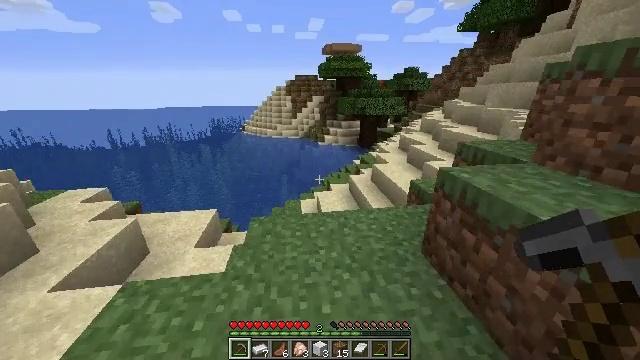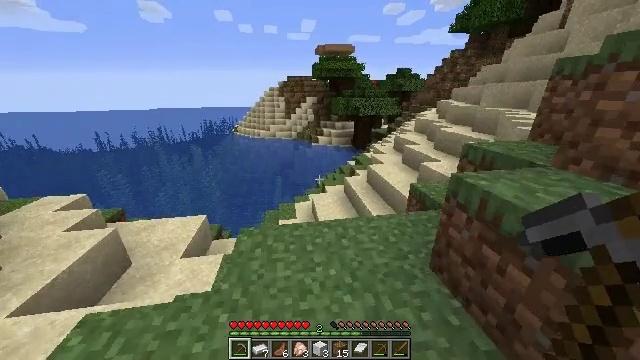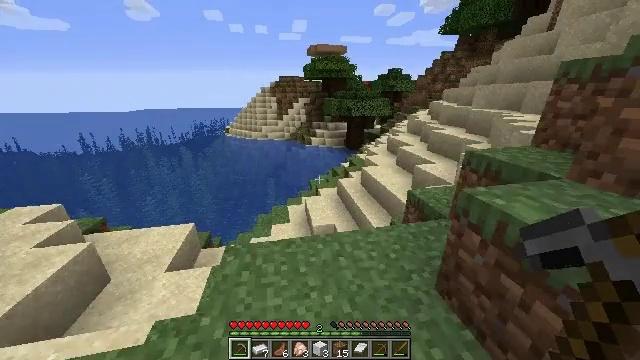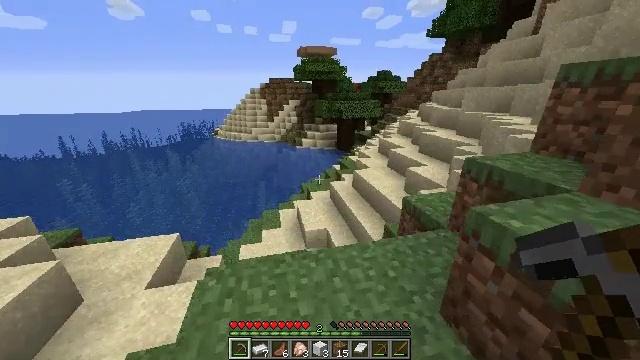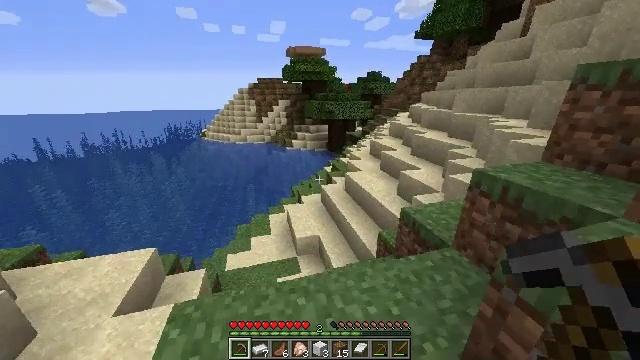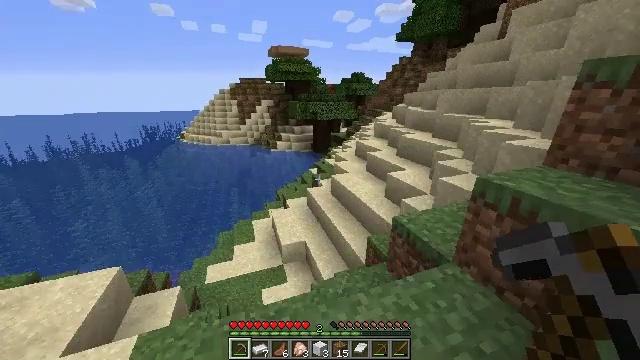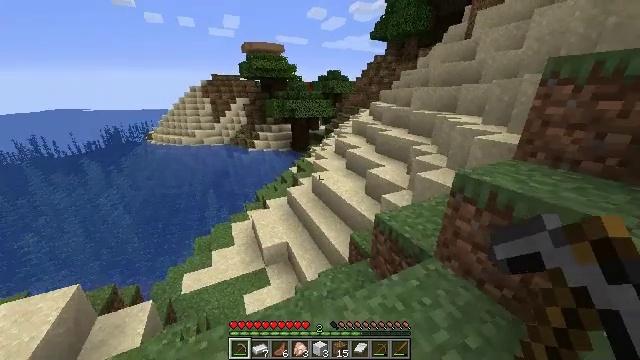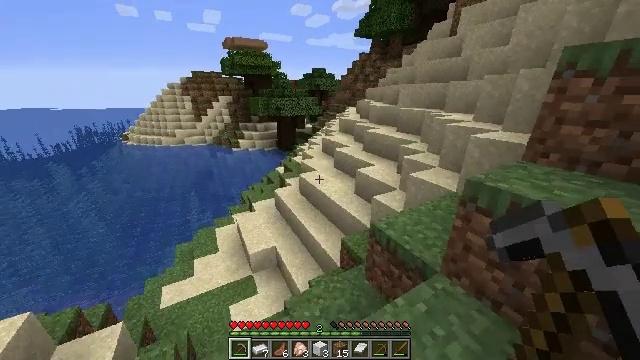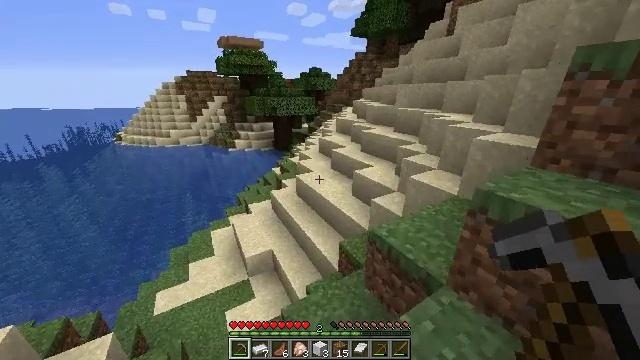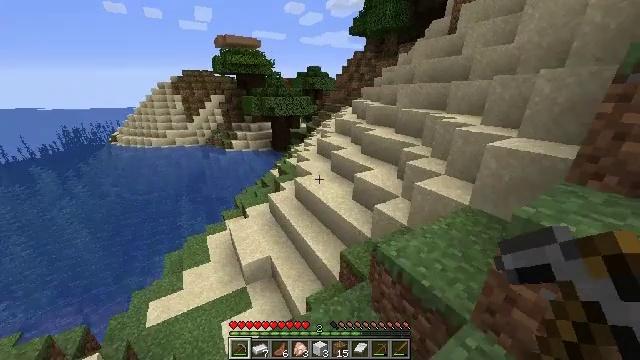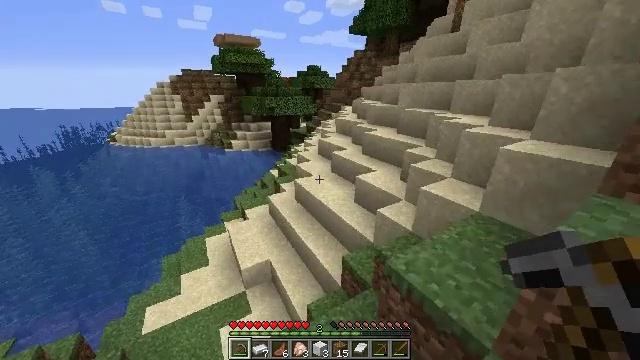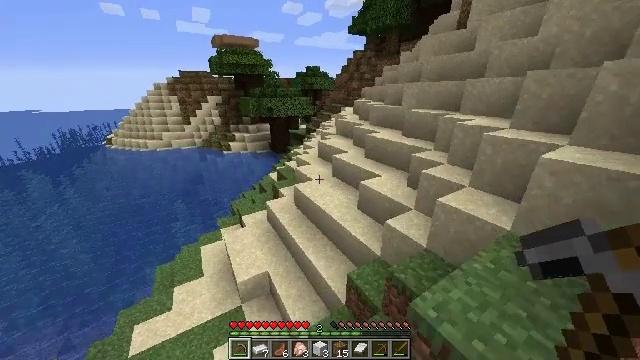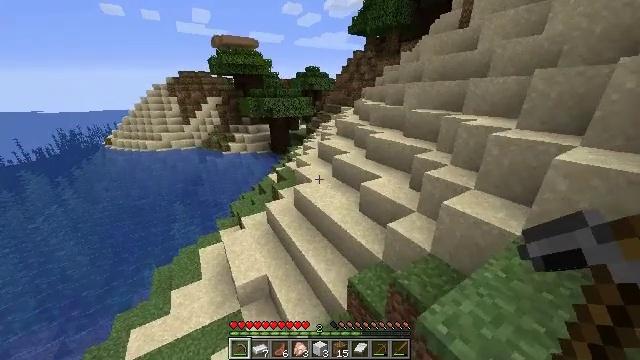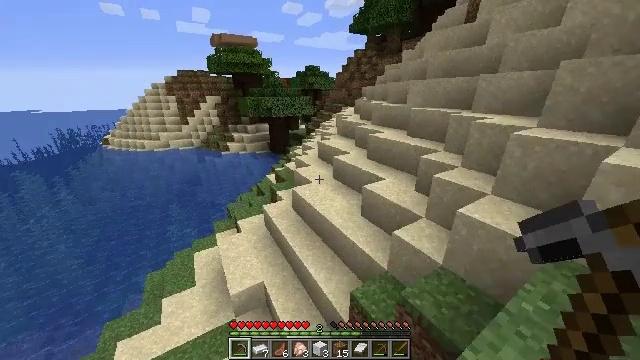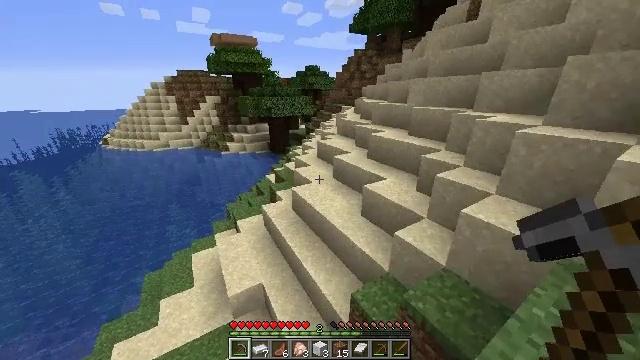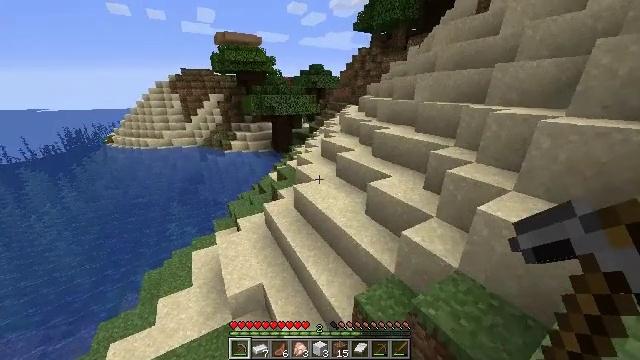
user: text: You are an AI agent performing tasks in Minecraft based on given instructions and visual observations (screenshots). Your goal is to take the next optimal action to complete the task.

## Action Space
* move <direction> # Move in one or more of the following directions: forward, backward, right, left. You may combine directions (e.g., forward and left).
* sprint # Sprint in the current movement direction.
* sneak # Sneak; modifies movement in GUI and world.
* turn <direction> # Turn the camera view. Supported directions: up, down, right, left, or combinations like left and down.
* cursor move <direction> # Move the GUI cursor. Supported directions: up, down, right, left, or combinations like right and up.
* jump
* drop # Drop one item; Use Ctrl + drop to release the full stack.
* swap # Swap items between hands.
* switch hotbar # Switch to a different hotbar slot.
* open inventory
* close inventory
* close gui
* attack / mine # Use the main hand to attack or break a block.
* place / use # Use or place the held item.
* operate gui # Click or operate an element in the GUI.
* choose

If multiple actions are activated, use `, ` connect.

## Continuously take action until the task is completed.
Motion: motion action
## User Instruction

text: Attack the chest to pick it up.
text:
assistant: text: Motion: move forward, turn right
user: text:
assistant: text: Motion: move forward, turn right
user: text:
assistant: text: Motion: move forward, turn right
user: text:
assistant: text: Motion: move forward, turn right
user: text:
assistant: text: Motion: move forward, turn right
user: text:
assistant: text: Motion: move forward, turn right
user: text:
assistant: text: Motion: move forward, turn right
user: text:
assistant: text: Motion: move forward
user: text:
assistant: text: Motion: move forward
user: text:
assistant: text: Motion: move forward
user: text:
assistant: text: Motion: move forward
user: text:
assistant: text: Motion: move forward
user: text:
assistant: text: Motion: move forward
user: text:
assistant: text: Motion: move forward
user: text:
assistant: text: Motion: move forward
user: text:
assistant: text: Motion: move forward, turn left
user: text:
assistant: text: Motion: move forward
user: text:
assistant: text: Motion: move forward
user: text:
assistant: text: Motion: move forward
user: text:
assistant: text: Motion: move forward
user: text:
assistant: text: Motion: move forward
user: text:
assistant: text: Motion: move forward
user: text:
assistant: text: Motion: move forward, turn up
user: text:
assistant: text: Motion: move forward
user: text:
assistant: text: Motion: move forward
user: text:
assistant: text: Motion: move forward
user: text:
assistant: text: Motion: move forward
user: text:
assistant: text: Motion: move forward, turn up
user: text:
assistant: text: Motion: move forward, turn up
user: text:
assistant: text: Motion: move forward, turn up